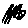
Label: hexagon